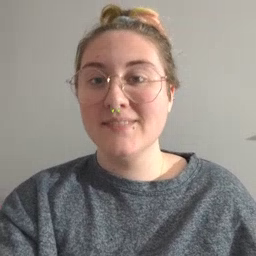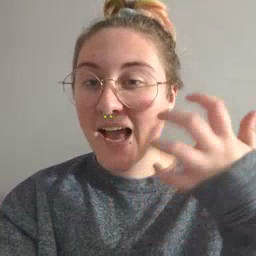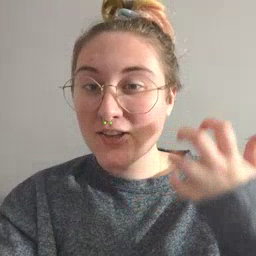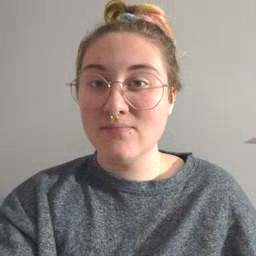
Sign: tiger